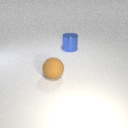
large blue metal cylinder behind large brown rubber sphere